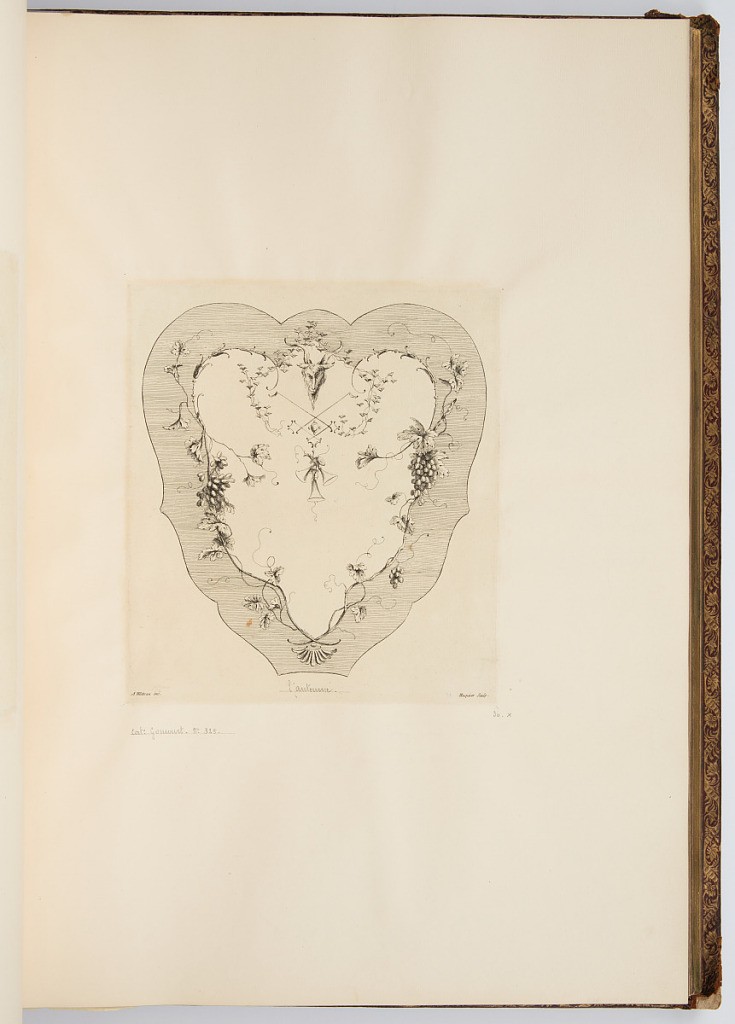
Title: L'Automne
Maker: Antoine Watteau, French, 1684–1721
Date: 1723-1735
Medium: Etching on laid paper
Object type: Bound print
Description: Heart shaped cartouche with arabesque ornaments and motifs including a goat head, ivy, and bunches of grapes. The plate is signed; the title is inscribed in graphite.